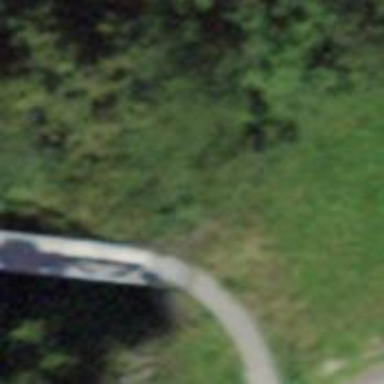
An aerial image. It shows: Footway bridge with concrete surface. The track type is grade 1.